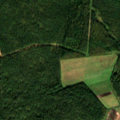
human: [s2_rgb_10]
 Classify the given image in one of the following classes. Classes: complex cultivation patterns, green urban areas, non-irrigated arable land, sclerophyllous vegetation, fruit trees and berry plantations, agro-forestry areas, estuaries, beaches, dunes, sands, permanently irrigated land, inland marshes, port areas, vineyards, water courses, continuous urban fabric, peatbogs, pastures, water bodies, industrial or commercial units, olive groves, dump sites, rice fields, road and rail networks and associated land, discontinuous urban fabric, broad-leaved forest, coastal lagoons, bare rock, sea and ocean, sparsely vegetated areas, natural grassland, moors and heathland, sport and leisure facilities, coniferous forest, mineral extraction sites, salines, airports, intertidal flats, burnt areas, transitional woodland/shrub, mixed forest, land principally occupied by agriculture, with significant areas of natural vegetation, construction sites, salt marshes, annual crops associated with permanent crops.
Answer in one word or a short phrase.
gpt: non-irrigated arable land, broad-leaved forest, coniferous forest